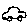
Label: car